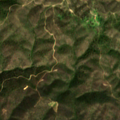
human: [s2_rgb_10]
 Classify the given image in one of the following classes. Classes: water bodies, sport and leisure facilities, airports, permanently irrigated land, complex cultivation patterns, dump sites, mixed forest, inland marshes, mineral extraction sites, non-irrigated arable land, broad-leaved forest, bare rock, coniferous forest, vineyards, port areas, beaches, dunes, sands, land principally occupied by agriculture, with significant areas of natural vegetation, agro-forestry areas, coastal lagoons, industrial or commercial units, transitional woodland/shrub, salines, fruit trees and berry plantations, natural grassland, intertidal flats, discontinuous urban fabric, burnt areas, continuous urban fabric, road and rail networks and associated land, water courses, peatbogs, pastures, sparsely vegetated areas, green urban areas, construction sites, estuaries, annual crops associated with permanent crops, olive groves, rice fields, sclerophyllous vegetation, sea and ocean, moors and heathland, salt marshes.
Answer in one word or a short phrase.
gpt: broad-leaved forest, sclerophyllous vegetation, transitional woodland/shrub